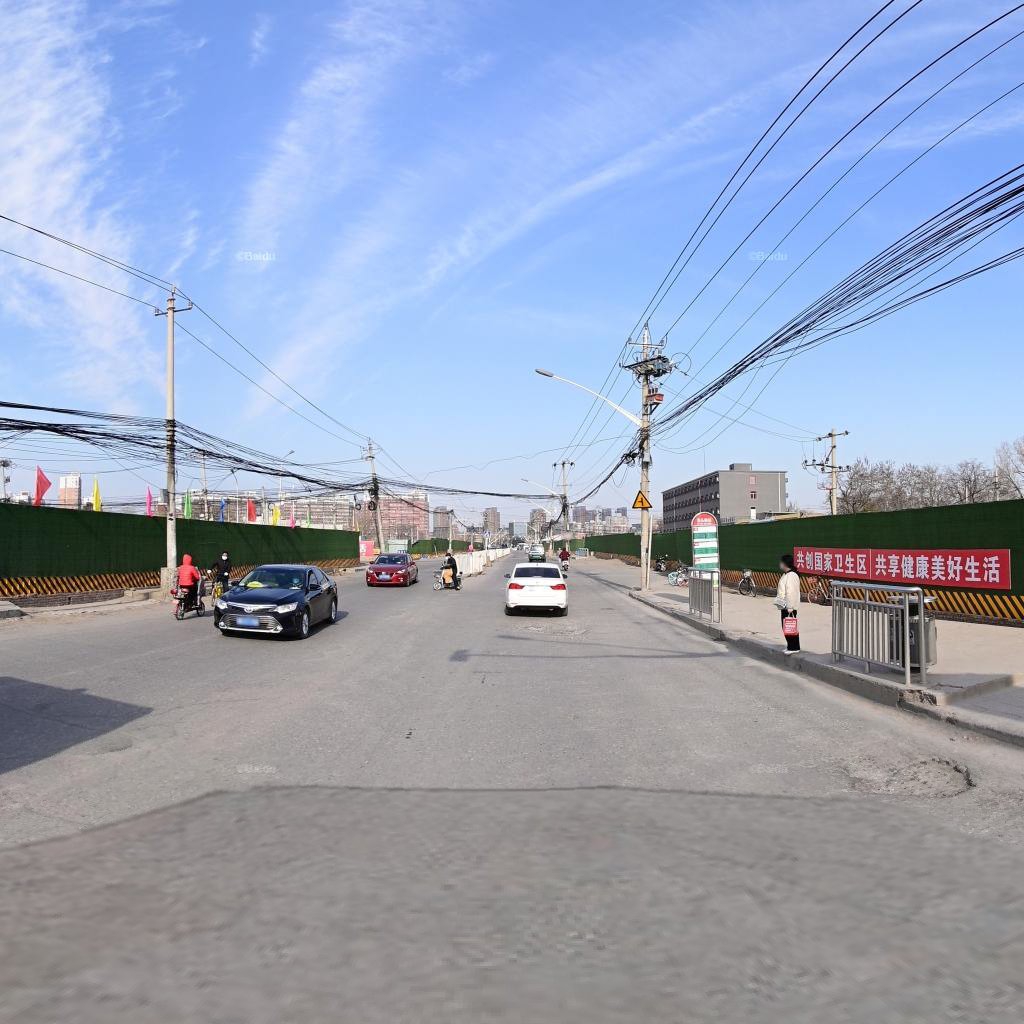
Region: Chaoyang
Road damage annotations: transverse crack, pothole, transverse crack